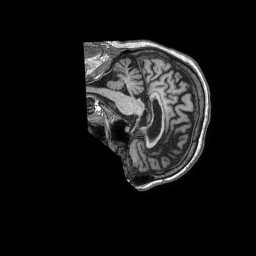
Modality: T1w
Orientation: sagittal
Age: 54
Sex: male
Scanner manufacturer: philips
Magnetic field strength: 1.5 T
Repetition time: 0.007377 s
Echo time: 0.003362 s